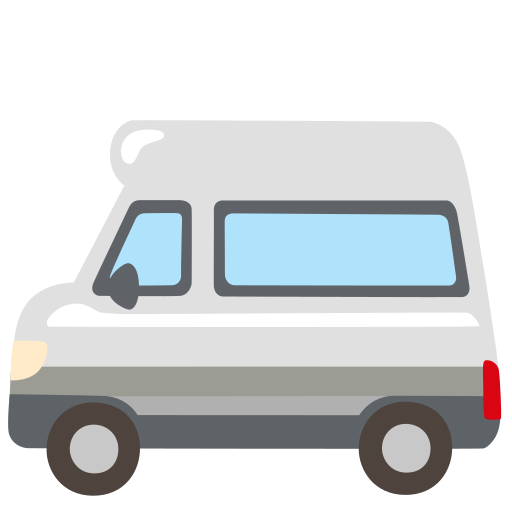
Emoji: 🚐